Interaction volume radius: 5 \u00c5
Interaction volume height: 20 \u00c5
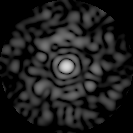
Disorder parameter: 0.8388